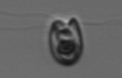
Label: flagellate_morphotype1